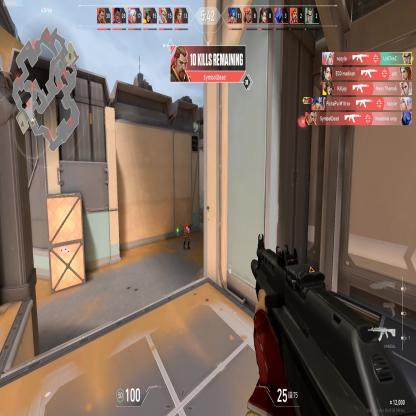
Label: enemy